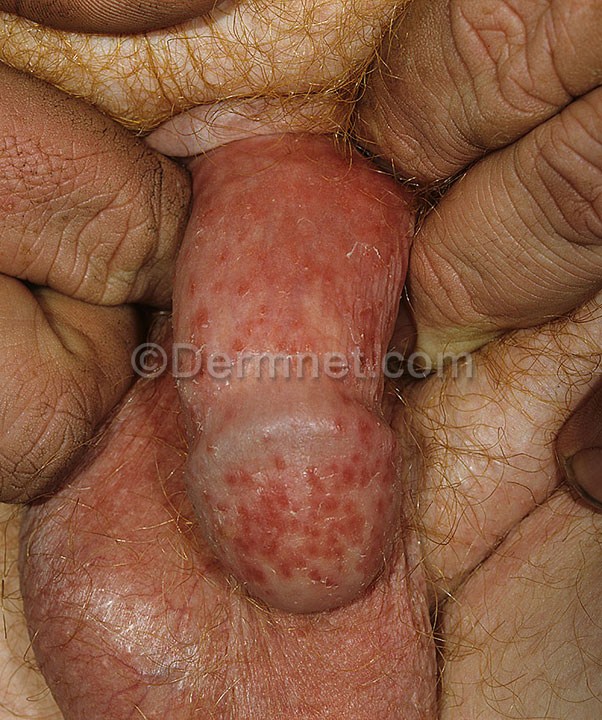
Disease: Tinea Ringworm Candidiasis and other Fungal Infections